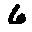
Label: 6